Question: I got the Request to unzip a .zip file with Powershell. On the Internet i found the following code multiple times:
'''
param( [String]$newlocation, [String]$filepath)
if(($newlocation -and $filepath) -and ((test-path $newlocation) -and (test-path $filepath)))
{
Copy-Item $filepath $newlocation
$shell_app=new-object -com shell.application
$filename = $filepath.split("")[-1]
if(Test-Path "$newlocation\$filename")
{
$zip_file = $shell_app.namespace("$newlocation\$filename")
$destination = $shell_app.namespace($newlocation)
$destination.Copyhere($zip_file.items())
}
}
'''
As I implemented it into my script it changed a little bit. This above is the changed version. Now I've got an error:
'''
Exception calling "NameSpace" with "1" argument(s): "The system cannot find the file specified. (Exception from HRESULT
: 0x80070002)"
At Z:\MyScripts\deploy.ps1:34 char:34
+ $zip_file = $shell_app.namespace <<<< ("$newlocation\$filename")
+ CategoryInfo : NotSpecified: (:) [], MethodInvocationException
+ FullyQualifiedErrorId : ComMethodTargetInvocation
'''
And then another one, that is quite clear (caused by the first error
'''
You cannot call a method on a null-valued expression.
At Z:\MyScripts\deploy.ps1:36 char:39
+ $destination.Copyhere($zip_file.items <<<< ())
+ CategoryInfo : InvalidOperation: (items:String) [], RuntimeException
+ FullyQualifiedErrorId : InvokeMethodOnNull
'''
The File and the destination Path both exist and I've got rights to acces them (I created both). I'm running on Windows XP with PowerShell 2.0
'''
Major Minor Build Revision
----- ----- ----- --------
2 0 -1 -1
'''
Here is my entire dump from Powershell when I run it directly on the console.

I hope you guys can help me or at least tell me where I can go to find an answer.
I tried already to unzip the zip file manually and it worked, I have got access to both, the file and the file path (as I created both).
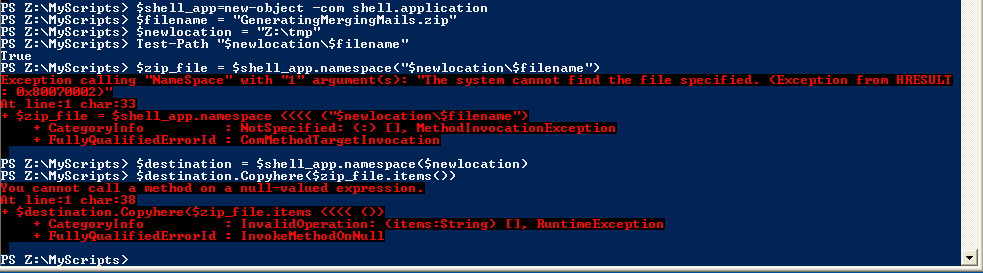
Answer: I've found this one on the web:
Also the code looks to me like it's dependent on the Windows Explorer support for zipFolders, which you may have turned off
'''
Unregister (disable) XP Zip folders
REGSVR32 /u C:\Windows\System32\zipfldr.dll
Register (enable) XP Zip folders
REGSVR32 zipfldr.dll
'''
It's from <URL>.
I came to it during testing my script on several machines, e.g. on a Windows Server 2008 and on a Windows 7 client. Both worked, so I came to the conclusion that it's not my script,but it's my PC. After the registration of XP Zip folders, it worked.
Many thanks to the guy who wrote this one, I dumped too much time into this problem.